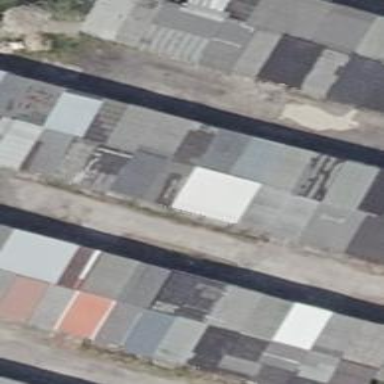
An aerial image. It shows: Group of garages.